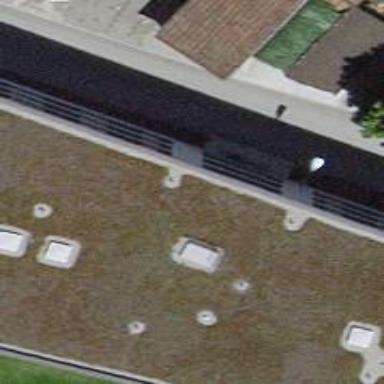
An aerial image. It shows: Part of building.